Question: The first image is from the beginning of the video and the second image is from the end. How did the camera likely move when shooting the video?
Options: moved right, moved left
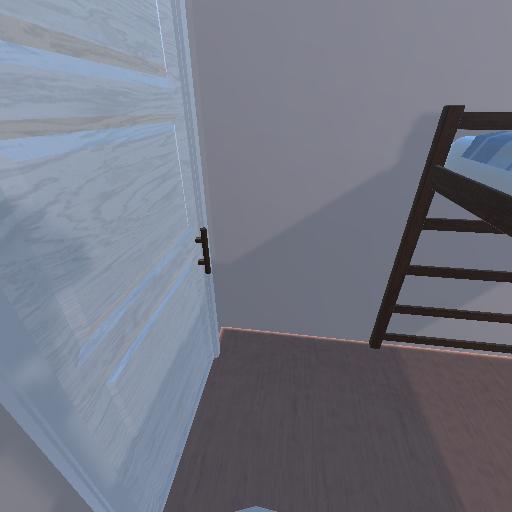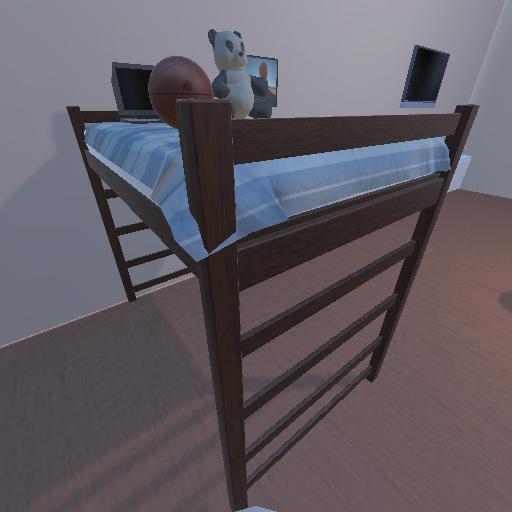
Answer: moved right